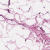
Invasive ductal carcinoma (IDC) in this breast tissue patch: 0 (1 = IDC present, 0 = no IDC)